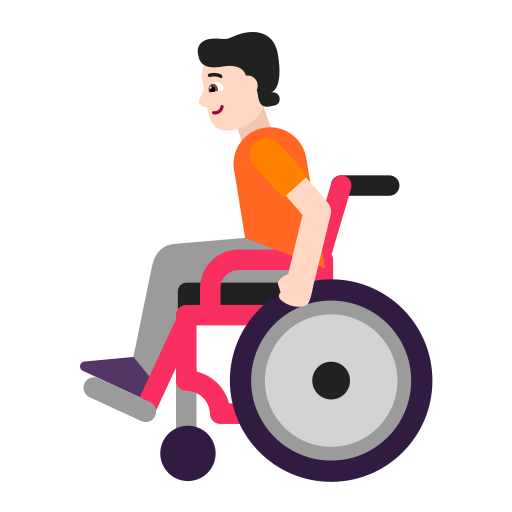
person in manual wheelchair flat light